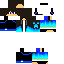
A male skeleton skin with dark skin, wearing brown long hair dressed in a blue armor chest and blue pants, featuring a closed mouth.